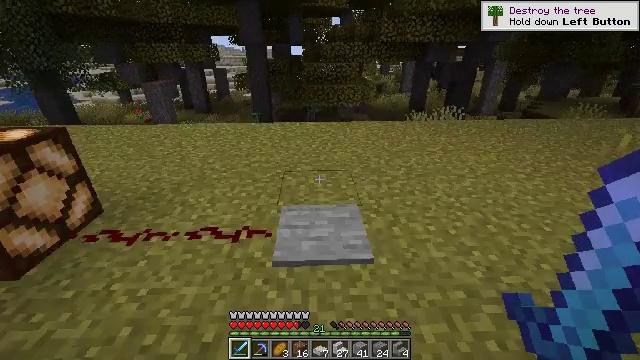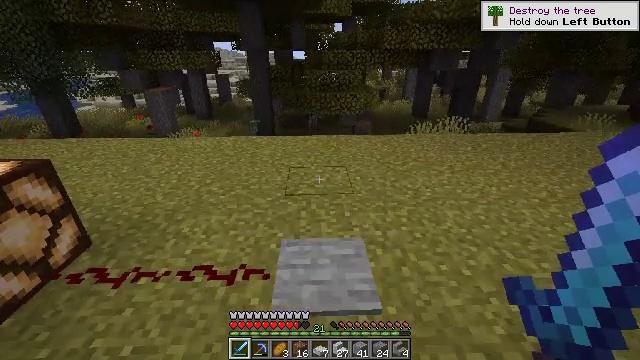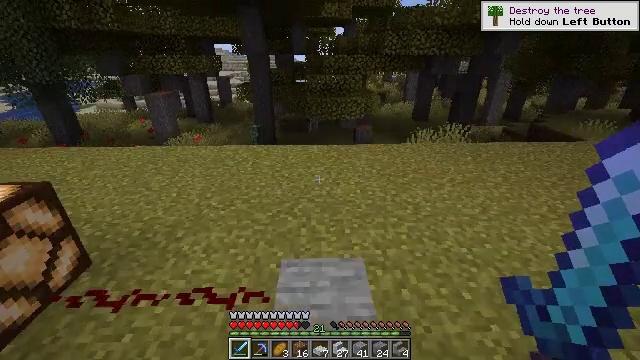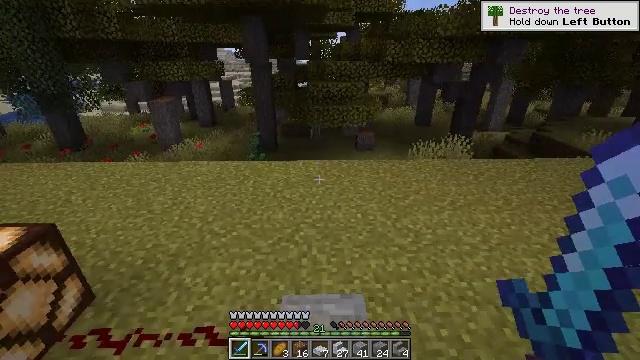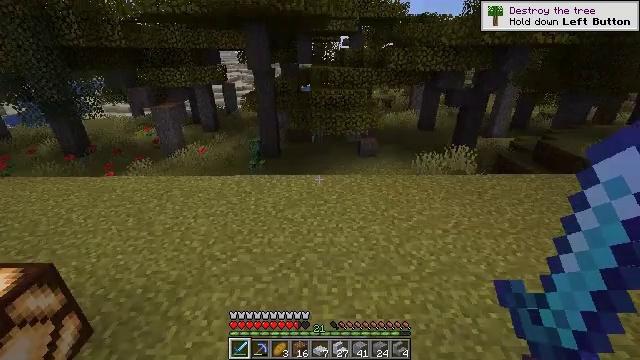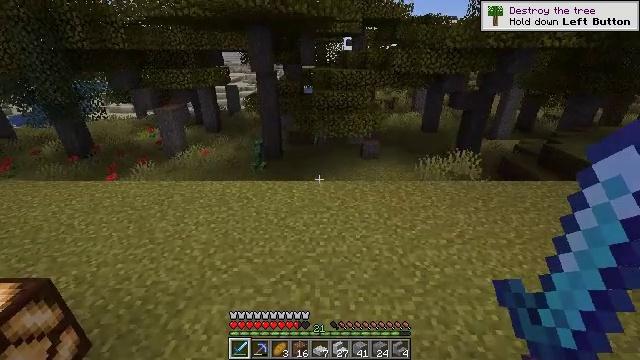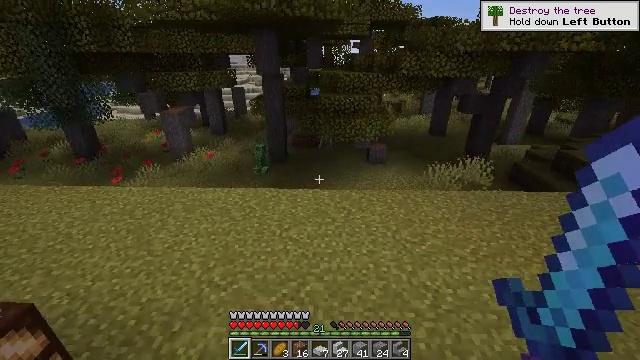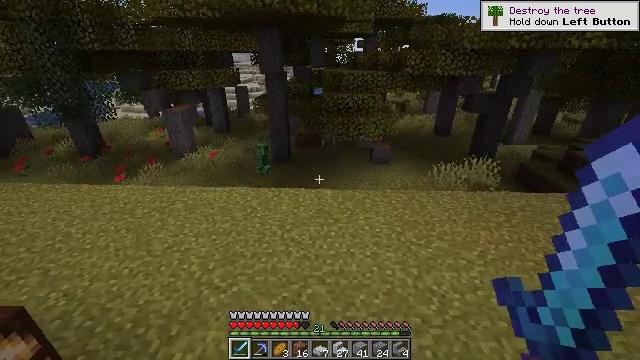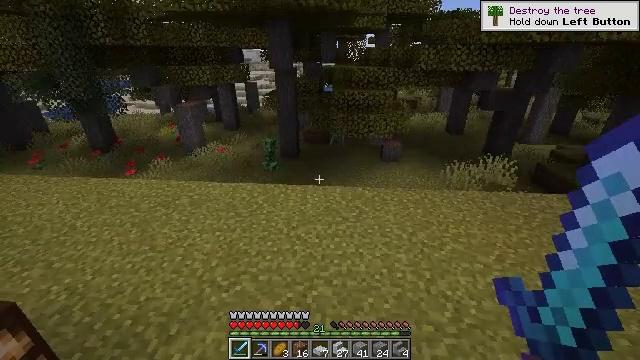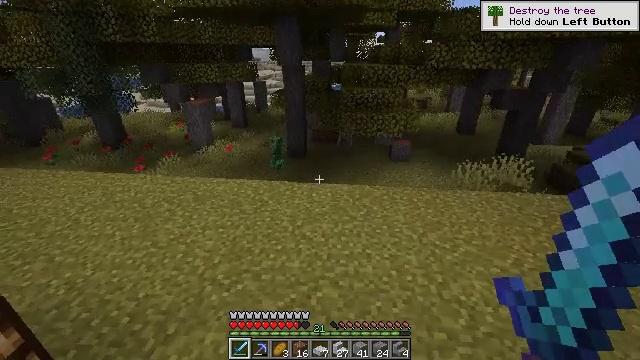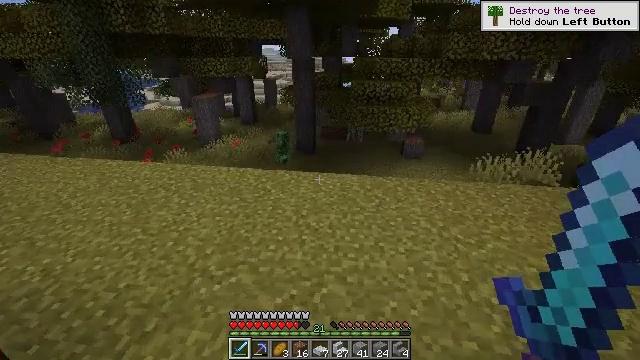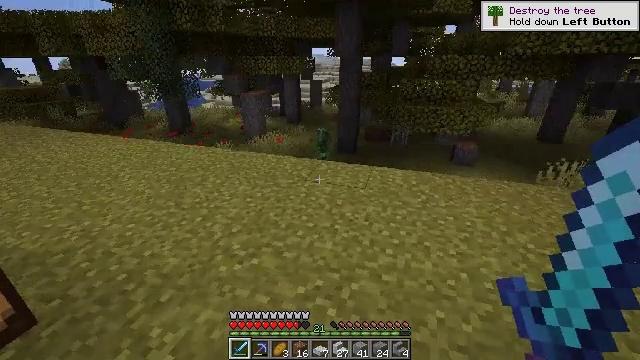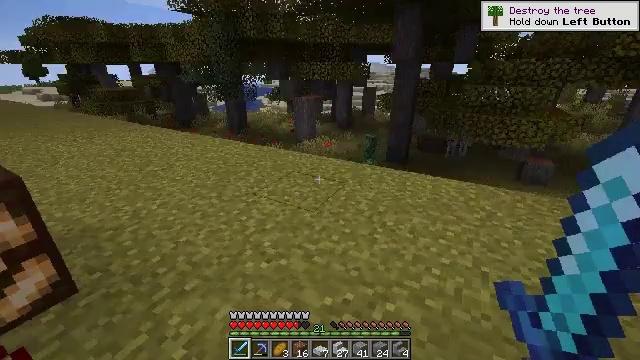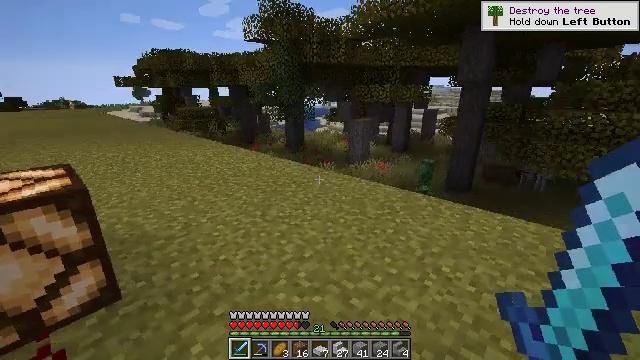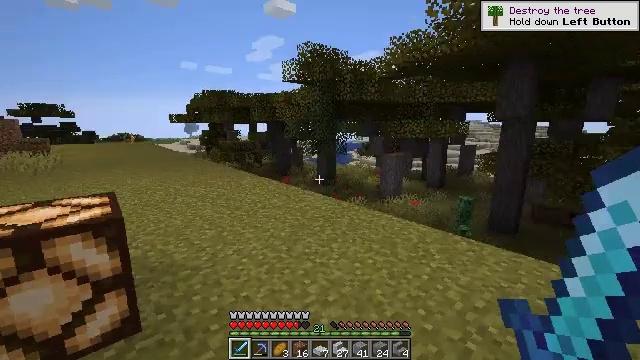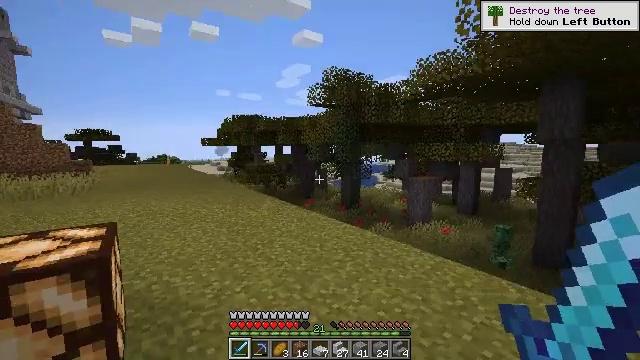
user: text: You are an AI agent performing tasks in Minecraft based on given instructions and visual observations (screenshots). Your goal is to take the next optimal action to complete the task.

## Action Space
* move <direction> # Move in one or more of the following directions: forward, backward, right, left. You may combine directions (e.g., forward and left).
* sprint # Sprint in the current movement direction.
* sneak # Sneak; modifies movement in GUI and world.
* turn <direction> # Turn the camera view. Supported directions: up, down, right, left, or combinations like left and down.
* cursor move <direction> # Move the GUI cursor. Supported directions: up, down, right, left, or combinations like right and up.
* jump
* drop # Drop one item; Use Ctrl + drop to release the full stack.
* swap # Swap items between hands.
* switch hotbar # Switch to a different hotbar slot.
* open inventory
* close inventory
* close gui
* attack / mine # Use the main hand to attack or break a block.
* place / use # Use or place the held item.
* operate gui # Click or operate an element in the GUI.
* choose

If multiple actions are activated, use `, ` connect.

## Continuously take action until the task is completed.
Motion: motion action
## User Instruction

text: Harvest the dead bush.
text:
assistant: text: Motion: move forward, jump
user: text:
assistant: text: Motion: move forward, jump
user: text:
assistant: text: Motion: move forward, jump
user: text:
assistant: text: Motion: move forward, jump
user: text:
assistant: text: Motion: move forward
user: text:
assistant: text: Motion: move forward, turn left
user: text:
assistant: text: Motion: move forward
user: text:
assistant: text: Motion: move forward, turn left
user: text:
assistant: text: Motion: move forward, turn left
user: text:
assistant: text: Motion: move forward, turn left
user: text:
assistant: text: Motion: move forward, turn left and up
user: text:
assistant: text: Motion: move forward, turn left and up
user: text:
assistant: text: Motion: move forward, turn left and up
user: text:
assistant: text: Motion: move forward, turn left and up
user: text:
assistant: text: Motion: move forward, turn left and up
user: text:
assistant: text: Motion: move forward, turn left and up
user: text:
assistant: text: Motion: move forward
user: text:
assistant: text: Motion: move forward, turn right
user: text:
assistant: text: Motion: move forward, turn right and down
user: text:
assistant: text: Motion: move forward, turn right and down
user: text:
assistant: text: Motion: move forward, turn right and down
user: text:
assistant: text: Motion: move forward, turn right and down
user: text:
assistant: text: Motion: move forward
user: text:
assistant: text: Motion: move forward
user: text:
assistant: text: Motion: move forward
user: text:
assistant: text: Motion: move forward and move left
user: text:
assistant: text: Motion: move forward and move left
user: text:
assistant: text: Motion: move forward and move left
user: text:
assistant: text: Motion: move forward and move left
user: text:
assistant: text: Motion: move forward and move left